Aerial crown-view tile of a tropical tree (Barro Colorado Island, Panama), acquired 20241112:
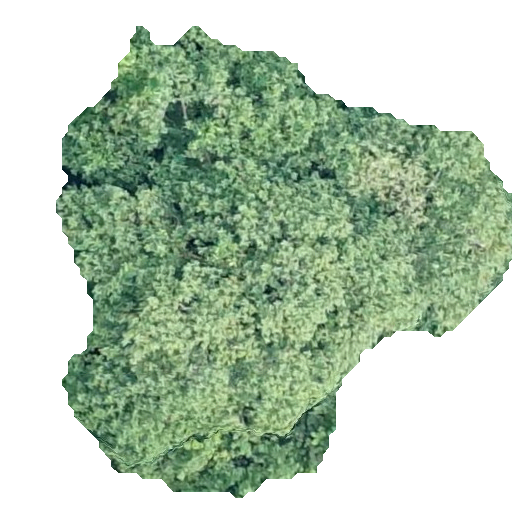
Species: Hieronyma alchorneoides
GBIF accepted scientific name: Hieronyma alchorneoides
Crown area: 221.341 m²